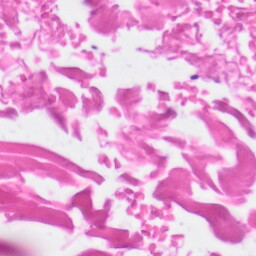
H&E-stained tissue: Skin